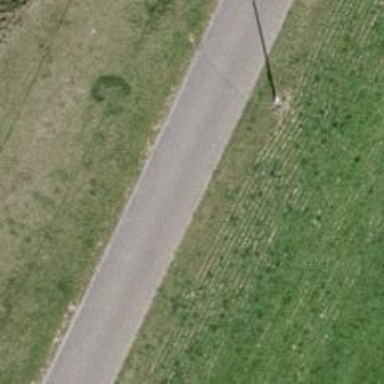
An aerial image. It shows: Unclassified road with grade 1 track type.